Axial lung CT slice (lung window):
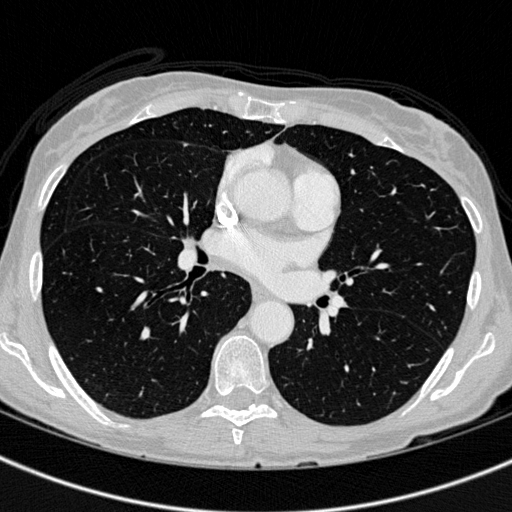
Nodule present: no